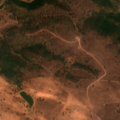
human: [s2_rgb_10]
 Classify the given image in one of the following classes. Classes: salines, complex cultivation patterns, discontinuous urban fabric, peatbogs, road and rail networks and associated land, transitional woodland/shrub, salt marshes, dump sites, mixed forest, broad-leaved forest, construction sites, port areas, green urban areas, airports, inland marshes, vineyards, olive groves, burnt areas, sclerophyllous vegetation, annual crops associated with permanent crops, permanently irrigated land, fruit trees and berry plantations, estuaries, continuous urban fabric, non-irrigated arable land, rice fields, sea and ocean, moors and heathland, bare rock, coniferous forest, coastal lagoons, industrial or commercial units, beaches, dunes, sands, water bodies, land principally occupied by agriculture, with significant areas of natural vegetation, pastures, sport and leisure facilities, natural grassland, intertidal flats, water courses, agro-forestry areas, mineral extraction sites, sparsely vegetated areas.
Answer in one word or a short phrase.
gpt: non-irrigated arable land, broad-leaved forest, transitional woodland/shrub, water bodies